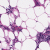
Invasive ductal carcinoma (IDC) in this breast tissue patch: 1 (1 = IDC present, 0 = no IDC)